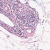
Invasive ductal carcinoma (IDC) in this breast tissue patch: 0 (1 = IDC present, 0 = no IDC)